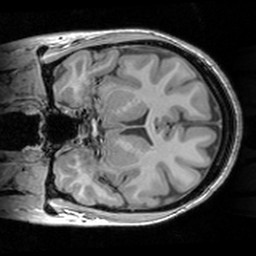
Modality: T1w
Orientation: coronal
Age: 24
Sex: female
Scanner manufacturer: siemens
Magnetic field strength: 3 T
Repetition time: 1.63 s
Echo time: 0.00311 s